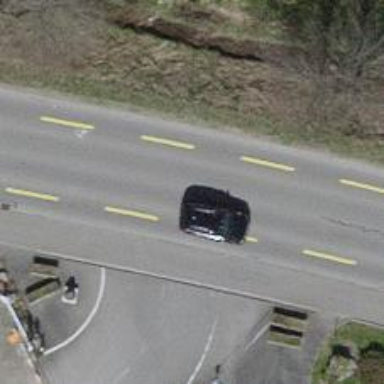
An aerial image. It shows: Secondary road with asphalt surface and designated cycle lane.